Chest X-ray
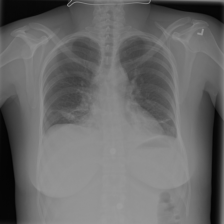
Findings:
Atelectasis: positive
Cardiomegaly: negative
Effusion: negative
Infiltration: negative
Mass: negative
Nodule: negative
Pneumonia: negative
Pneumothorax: negative
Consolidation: negative
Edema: negative
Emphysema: negative
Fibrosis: negative
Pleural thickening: negative
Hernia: negative